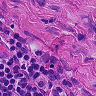
Metastatic tissue present: no